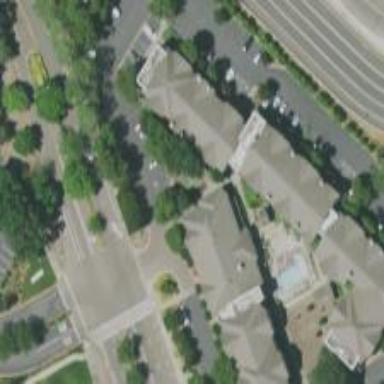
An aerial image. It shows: Hotel building.